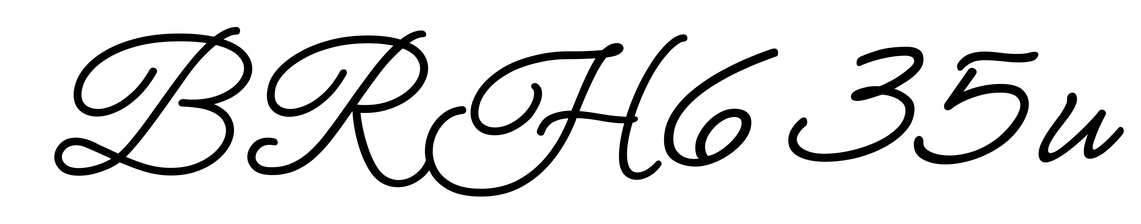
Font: MeowScript-Regular